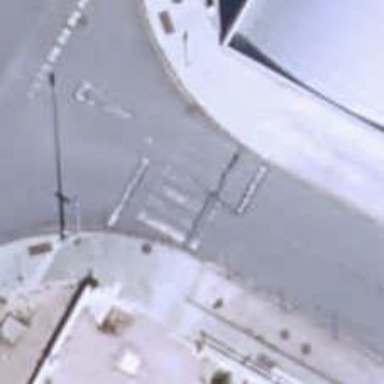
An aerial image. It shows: Marked road crossing.